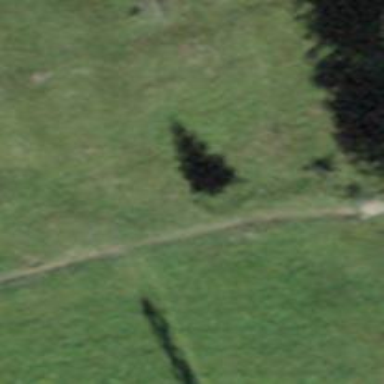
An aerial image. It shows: Grassy path.